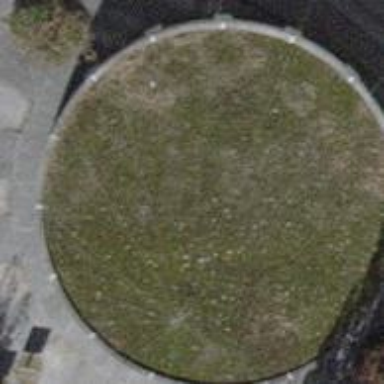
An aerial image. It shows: View of roof of building.